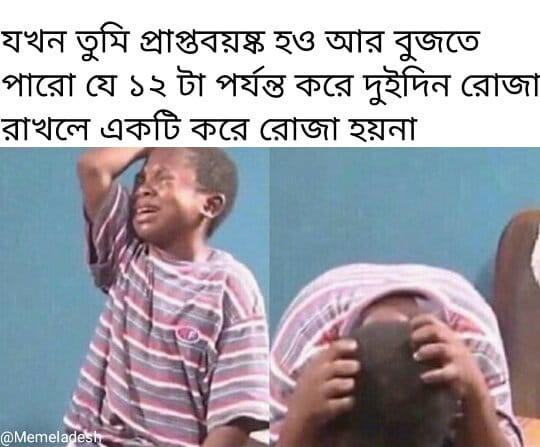
Caption: যখন তুমি প্রাপ্তবয়স্ক হও আর বুজতে পারো যে ১২ টা পর্যন্ত করে দুইদিন রোজা রাখলে একটি করে রোজা হয়না
Label: non-hate